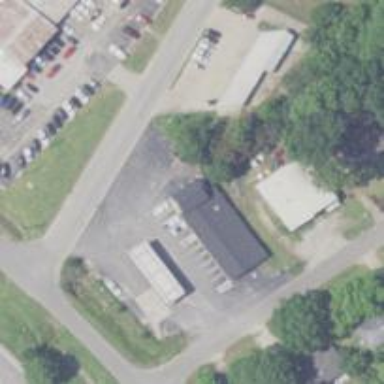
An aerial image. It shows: Convenience shop.